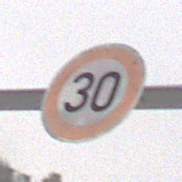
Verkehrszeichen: Geschwindigkeit30
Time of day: Midday
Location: Outdoor (Nature)
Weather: Overcast
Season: Winter
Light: Natural